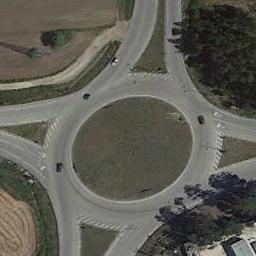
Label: roundabout